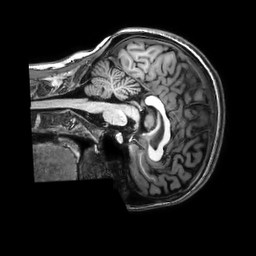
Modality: T1w
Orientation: sagittal
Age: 29
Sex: female
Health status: healthy
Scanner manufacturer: philips
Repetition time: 0.009 s
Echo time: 0.004 s